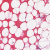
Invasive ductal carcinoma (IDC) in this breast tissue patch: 0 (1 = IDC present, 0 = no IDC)